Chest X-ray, AP view. Patient: 49 years old, sex F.
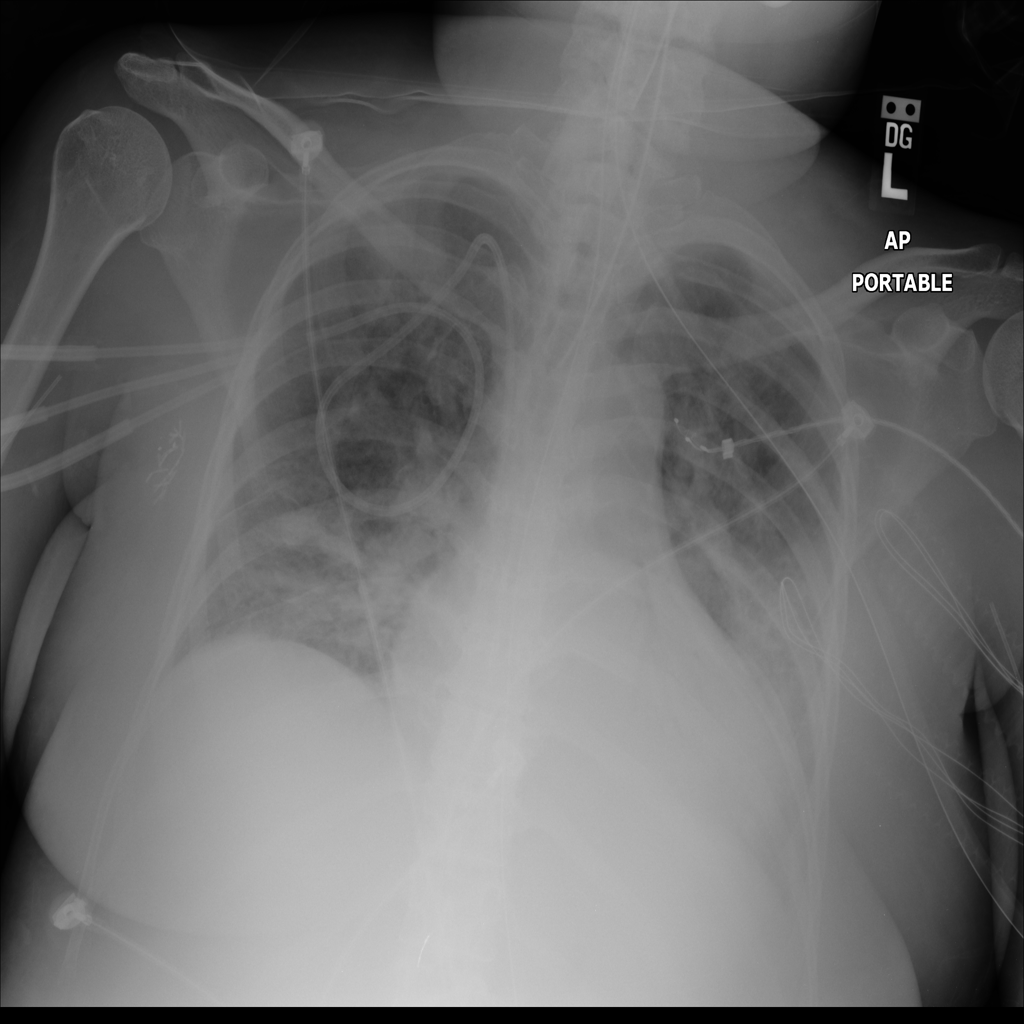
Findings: Infiltration